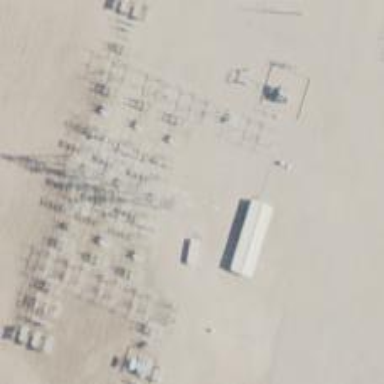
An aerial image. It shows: Switch used for power control.